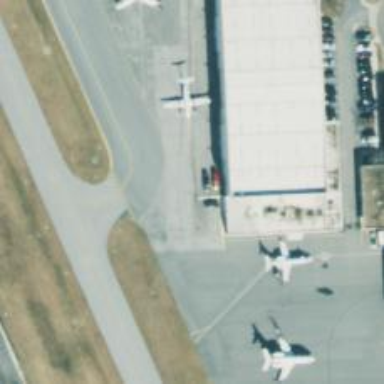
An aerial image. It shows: View of taxiway at the airport.